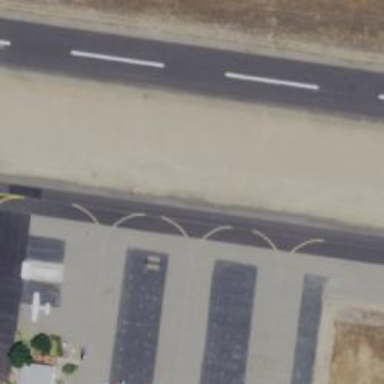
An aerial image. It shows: Image of taxiway at airport.